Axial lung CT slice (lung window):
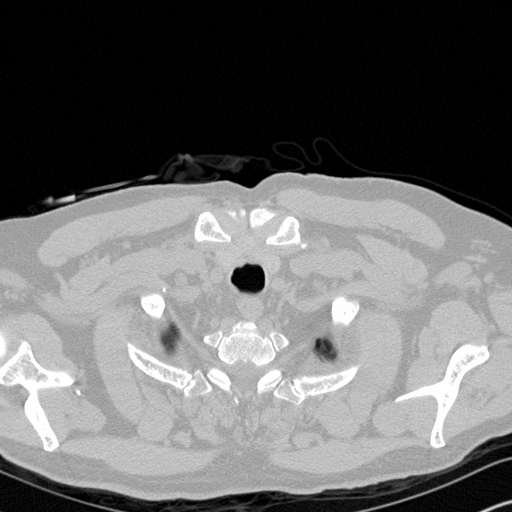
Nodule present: no